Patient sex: F
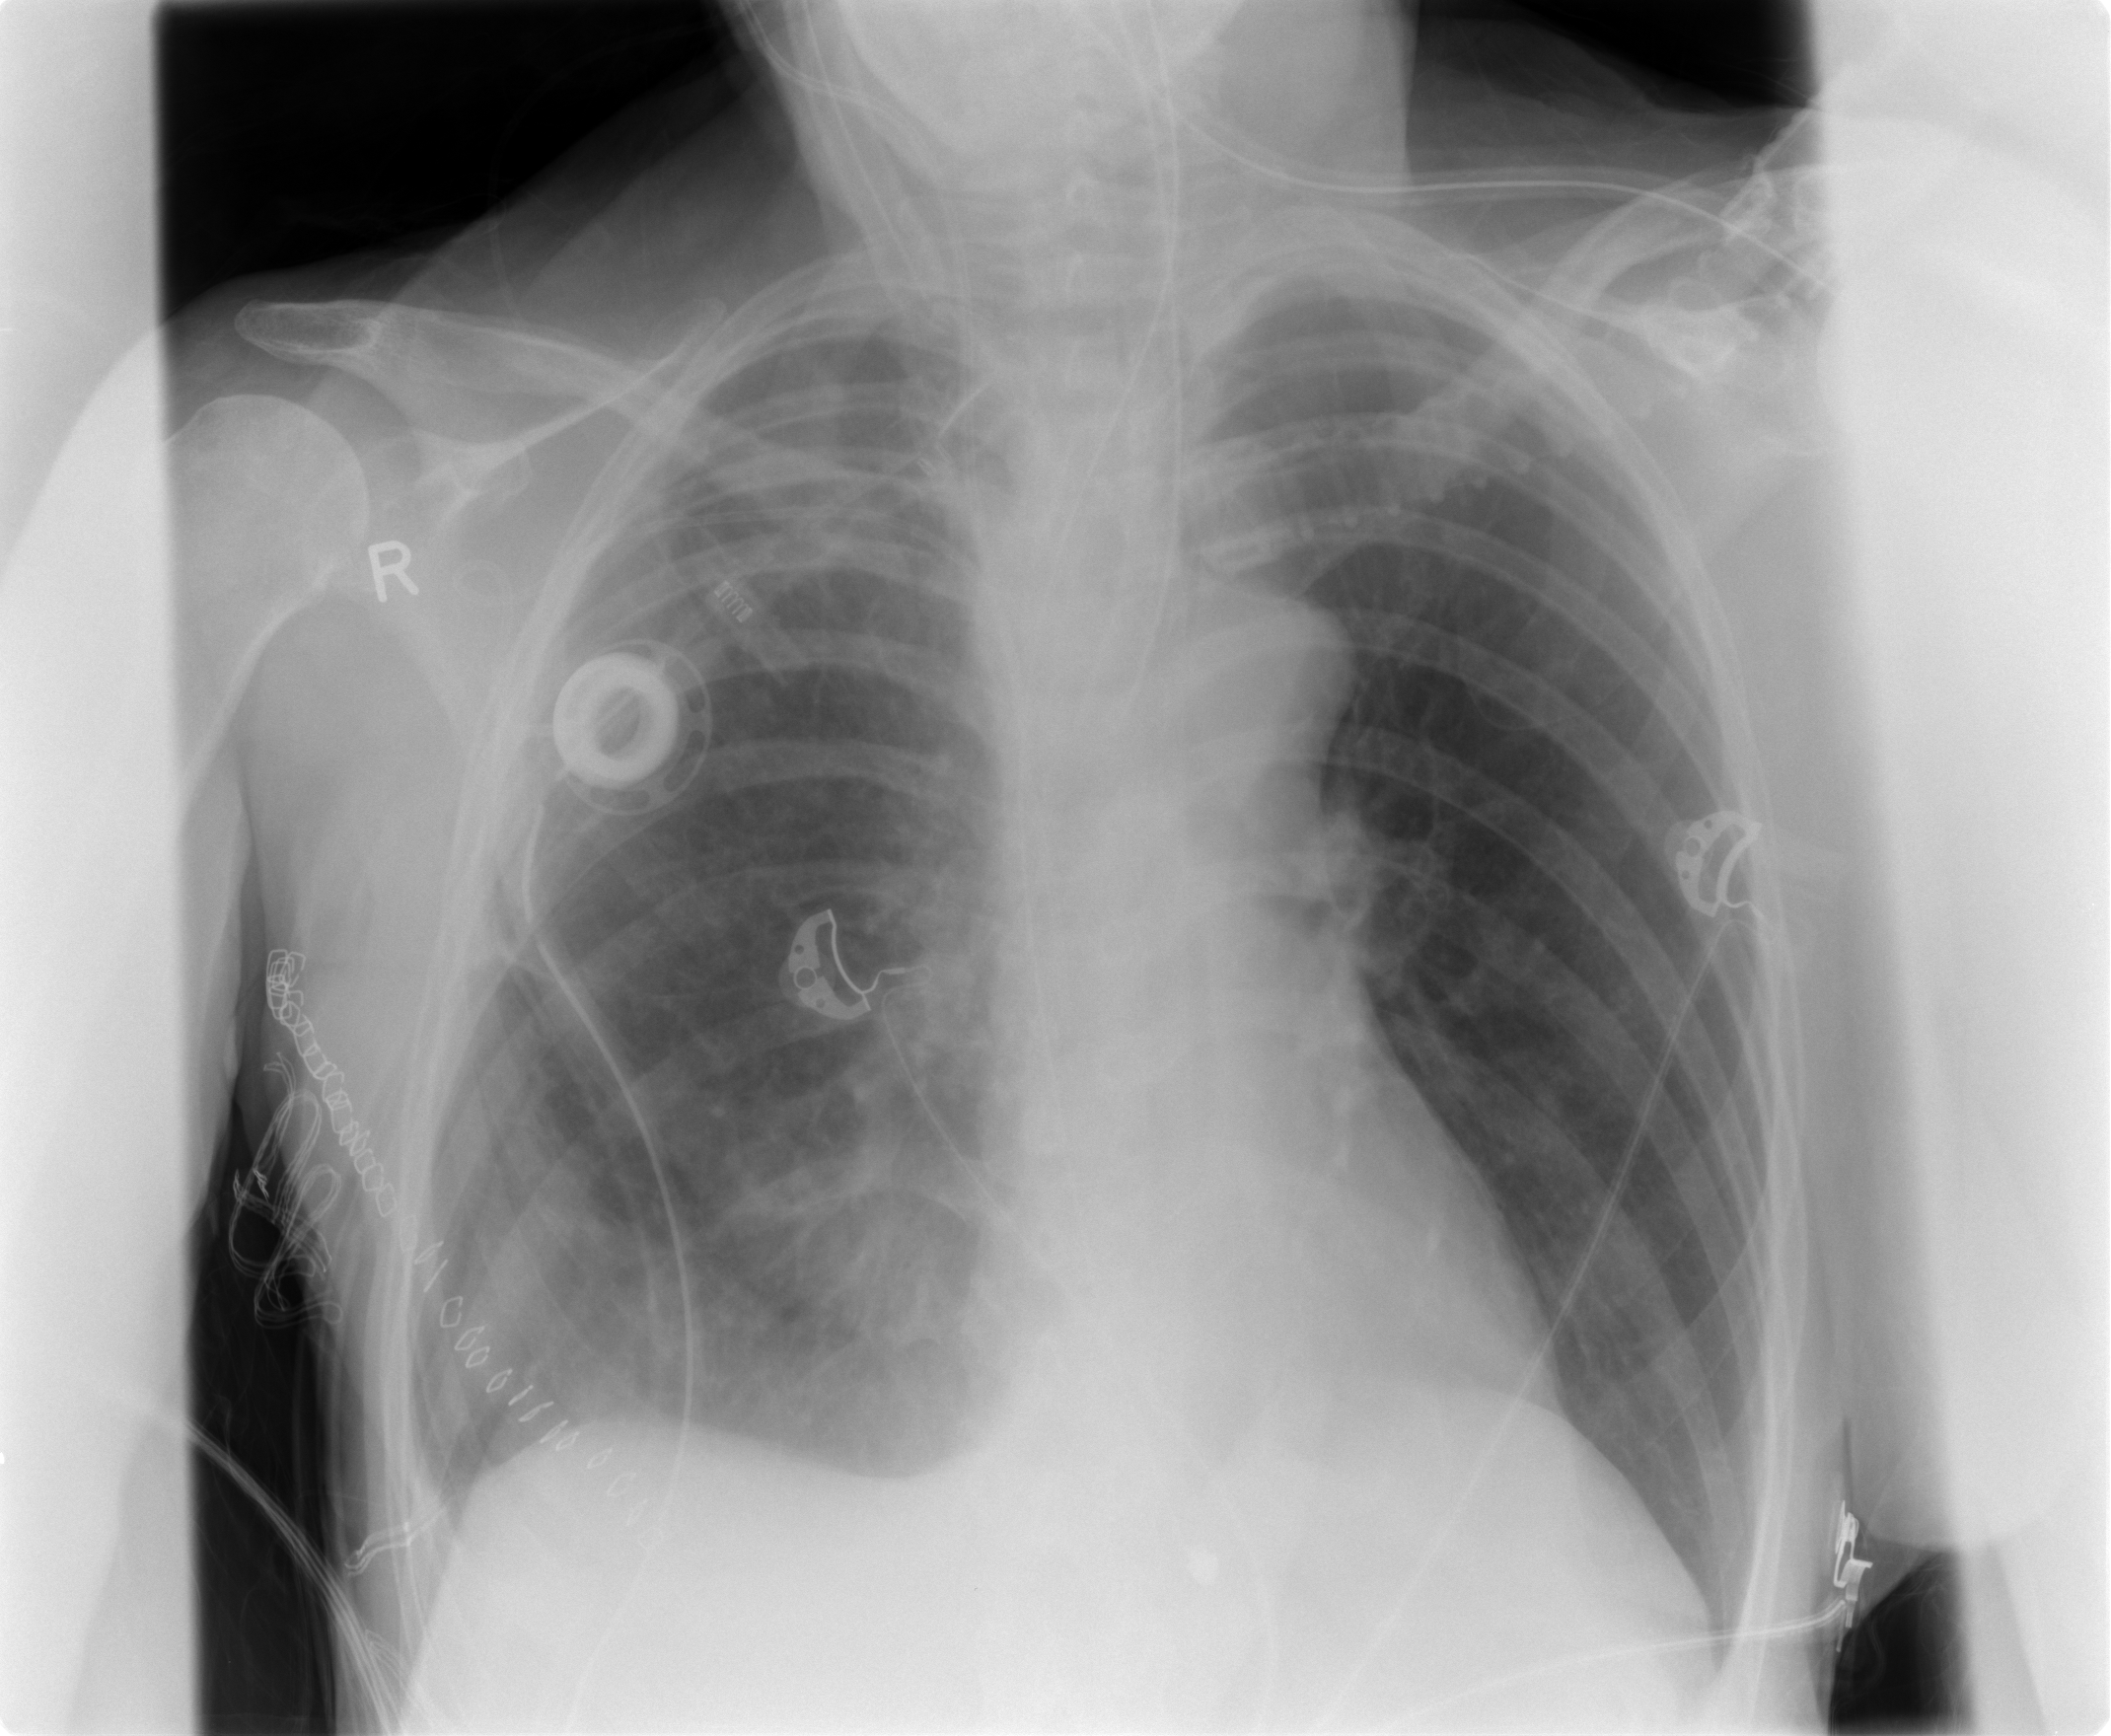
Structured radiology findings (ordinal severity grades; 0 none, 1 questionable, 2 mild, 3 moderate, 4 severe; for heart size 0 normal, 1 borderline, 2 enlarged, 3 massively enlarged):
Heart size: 0
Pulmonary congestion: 1
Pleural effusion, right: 2
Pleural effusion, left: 0
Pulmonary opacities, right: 0
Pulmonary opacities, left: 0
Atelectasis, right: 2
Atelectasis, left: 0